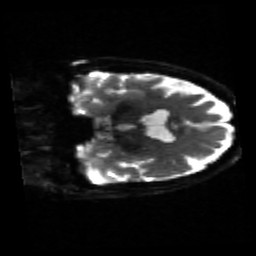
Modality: sbref
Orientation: coronal
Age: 64
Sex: female
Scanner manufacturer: siemens
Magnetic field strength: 3 T
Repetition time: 4.71 s
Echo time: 0.0906 s